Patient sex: M
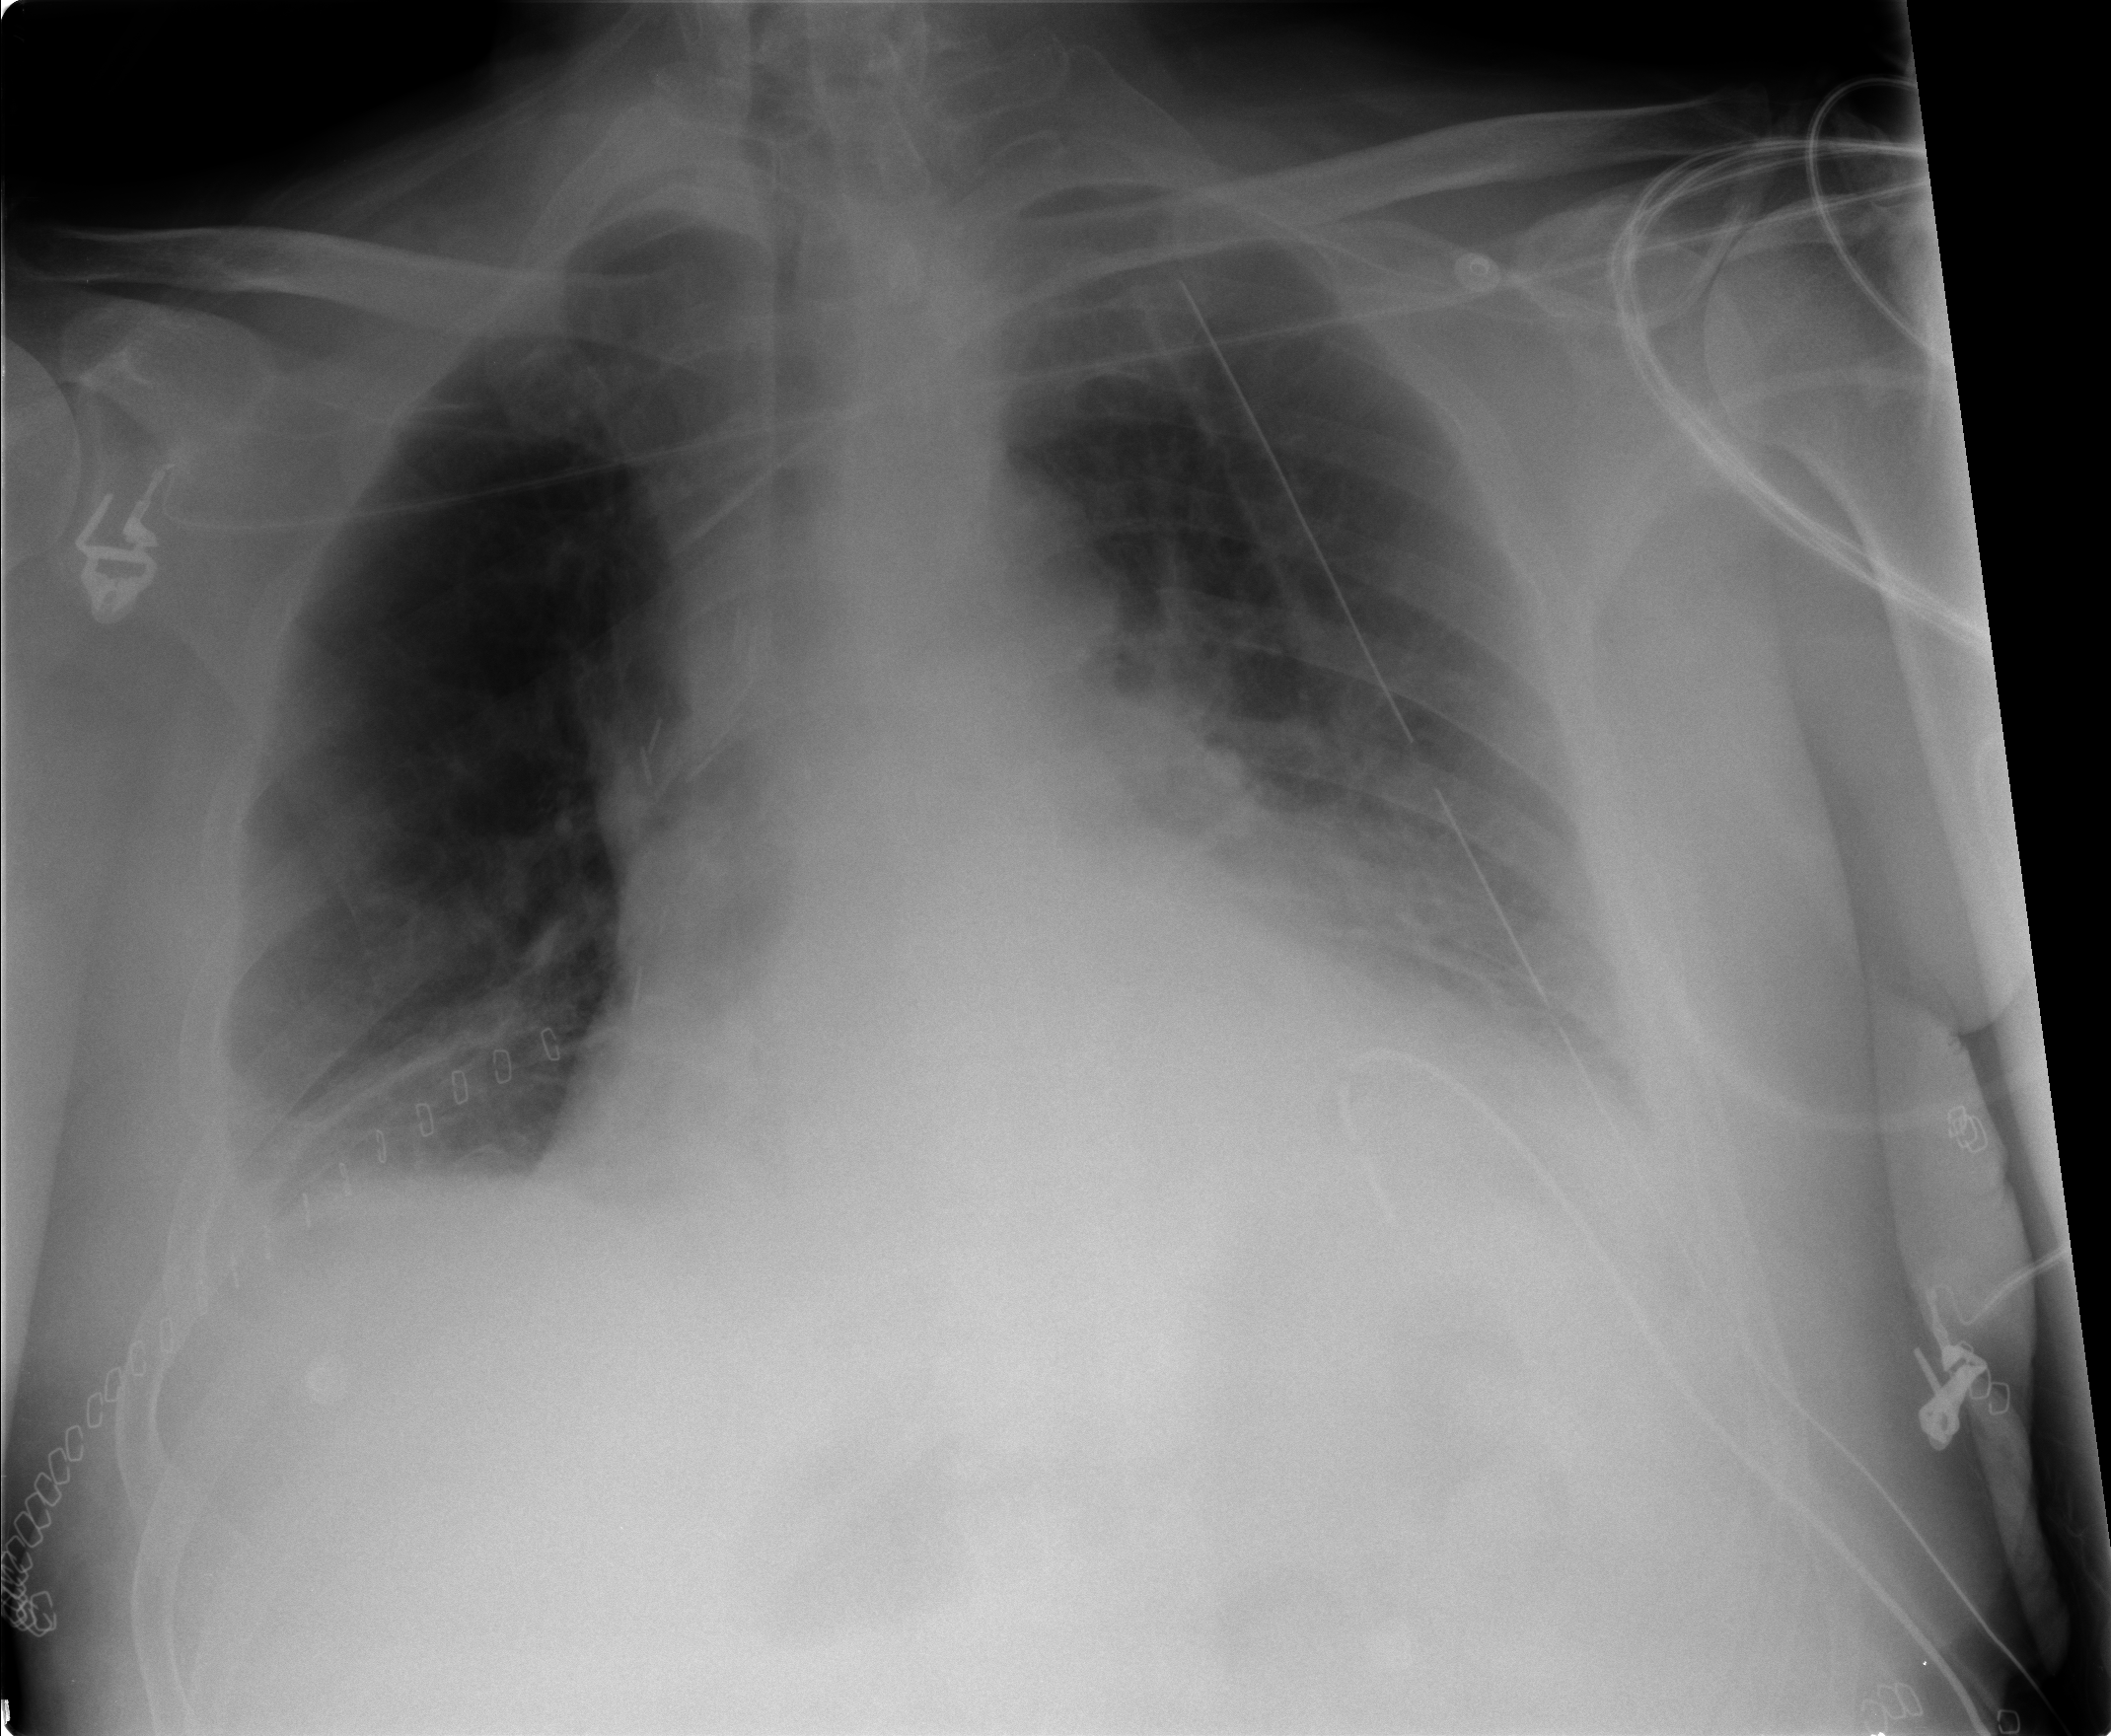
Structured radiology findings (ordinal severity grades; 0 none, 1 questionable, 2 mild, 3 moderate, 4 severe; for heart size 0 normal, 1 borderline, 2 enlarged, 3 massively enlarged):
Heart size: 2
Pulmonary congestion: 2
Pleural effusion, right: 1
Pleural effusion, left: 2
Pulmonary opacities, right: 0
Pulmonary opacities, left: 0
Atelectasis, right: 2
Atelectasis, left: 1